Interaction volume radius: 5 \u00c5
Interaction volume height: 25 \u00c5
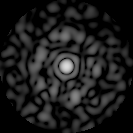
Disorder parameter: 0.8465